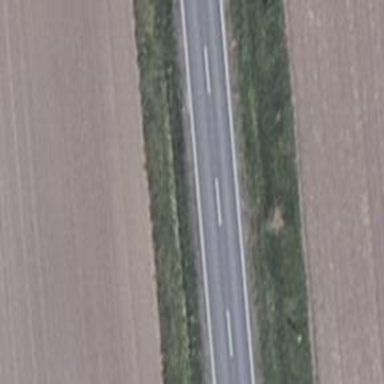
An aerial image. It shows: Asphalt road classified as primary highway.